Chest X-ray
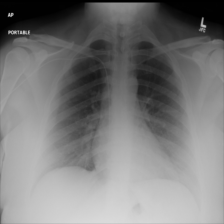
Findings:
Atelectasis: negative
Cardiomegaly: negative
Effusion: negative
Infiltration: negative
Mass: negative
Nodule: negative
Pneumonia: negative
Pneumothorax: negative
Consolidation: negative
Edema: negative
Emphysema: negative
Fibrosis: negative
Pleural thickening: negative
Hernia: negative